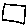
Label: square